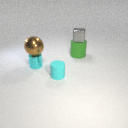
small cyan rubber cylinder to the right of small cyan metal cylinder